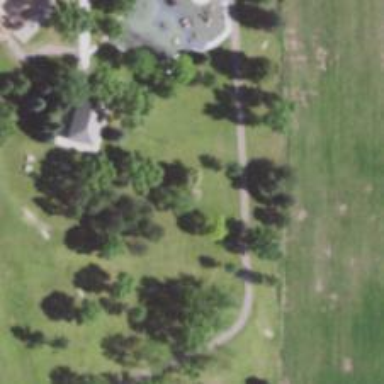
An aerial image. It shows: Disc golf hole.